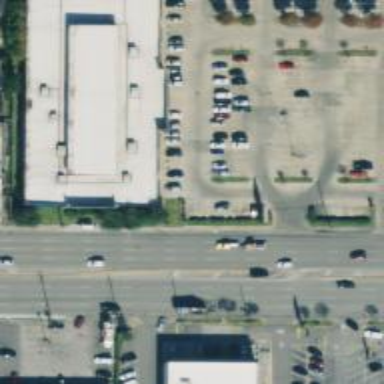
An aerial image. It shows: Parking space.